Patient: sex M, age 76
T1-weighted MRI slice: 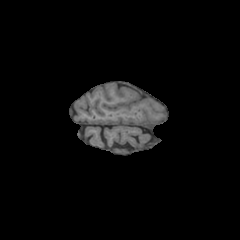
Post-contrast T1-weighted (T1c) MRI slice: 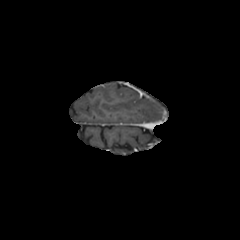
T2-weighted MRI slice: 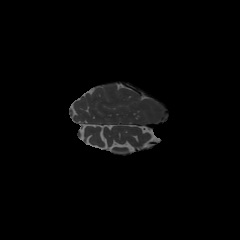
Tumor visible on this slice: no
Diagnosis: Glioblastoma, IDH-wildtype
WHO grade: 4